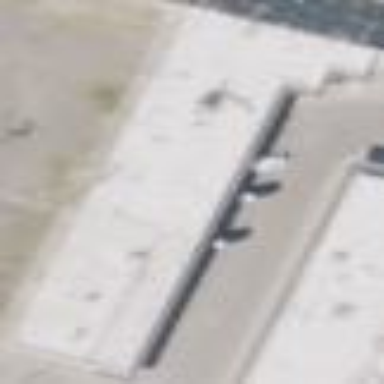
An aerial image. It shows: Commercial building.